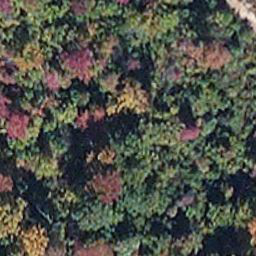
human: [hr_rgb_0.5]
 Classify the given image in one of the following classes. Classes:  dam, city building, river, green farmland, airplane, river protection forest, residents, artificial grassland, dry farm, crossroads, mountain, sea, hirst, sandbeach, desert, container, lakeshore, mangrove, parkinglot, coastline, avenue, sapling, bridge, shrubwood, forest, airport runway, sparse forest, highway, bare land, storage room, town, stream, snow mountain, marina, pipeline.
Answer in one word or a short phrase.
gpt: mangrove